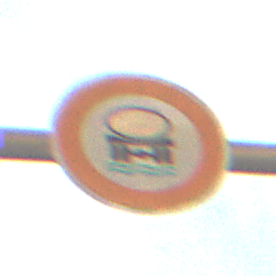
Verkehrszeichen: VerbotFahrzeugeWassergefaehrdenderLadung
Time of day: SunriseSunset
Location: Outdoor (Nature)
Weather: PartlyCloudy
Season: NotSpecified
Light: Natural